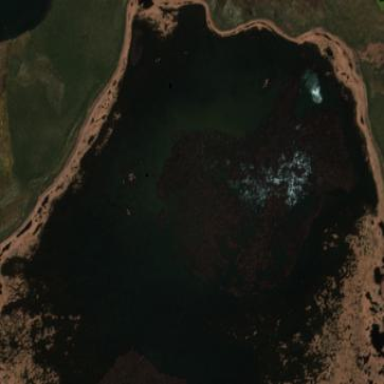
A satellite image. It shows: Beautiful lake surrounded by nature.